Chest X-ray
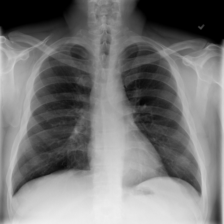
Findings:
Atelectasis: negative
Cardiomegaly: negative
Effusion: negative
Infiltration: negative
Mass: negative
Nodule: negative
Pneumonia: negative
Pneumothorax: negative
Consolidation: negative
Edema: negative
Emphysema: negative
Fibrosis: negative
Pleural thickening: negative
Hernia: negative